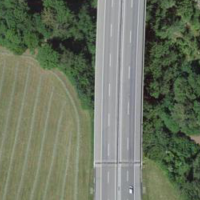
EUNIS habitat code: 57
Species observed at this site:
Milvus milvus